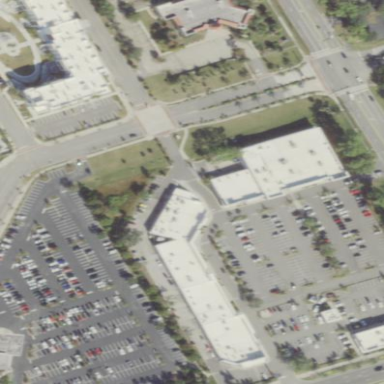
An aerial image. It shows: Commercial area.